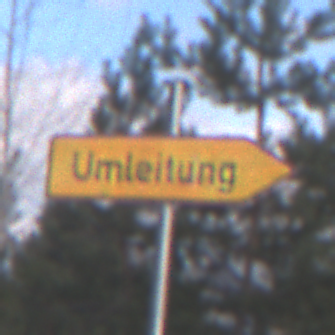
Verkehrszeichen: UmleitungswegweiserRechtsweisend
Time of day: MorningAfternoon
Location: Outdoor (Nature)
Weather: PartlyCloudy
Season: NotSpecified
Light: Natural